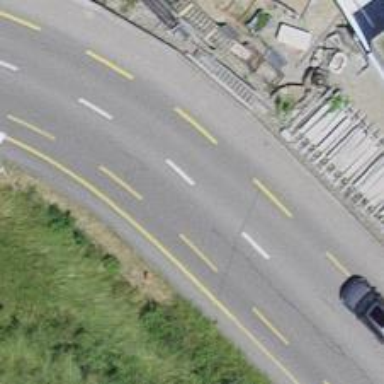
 featuring left sidewalk and lanes for cyclists on both sides."